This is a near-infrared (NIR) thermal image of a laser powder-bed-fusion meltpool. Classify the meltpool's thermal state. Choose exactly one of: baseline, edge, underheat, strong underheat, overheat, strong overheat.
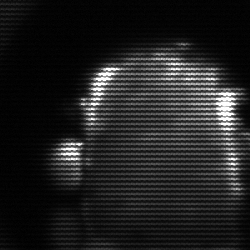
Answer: baseline